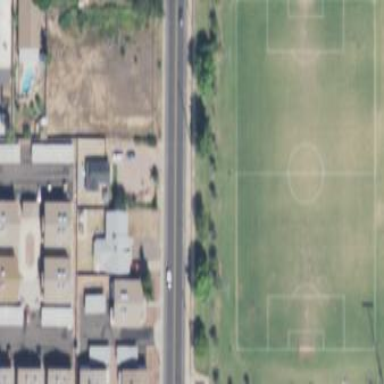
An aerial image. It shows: Soccer pitch for leisure land activities.